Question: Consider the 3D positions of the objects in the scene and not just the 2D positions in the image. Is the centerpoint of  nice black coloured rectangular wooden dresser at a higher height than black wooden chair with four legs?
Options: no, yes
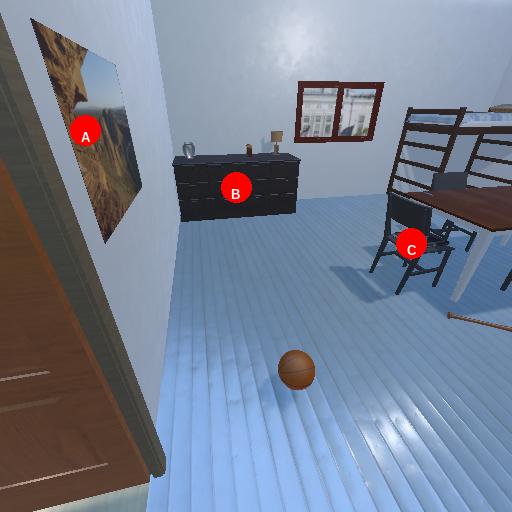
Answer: no